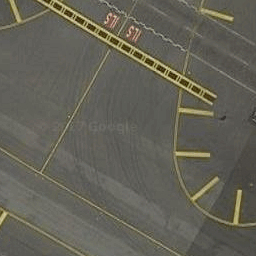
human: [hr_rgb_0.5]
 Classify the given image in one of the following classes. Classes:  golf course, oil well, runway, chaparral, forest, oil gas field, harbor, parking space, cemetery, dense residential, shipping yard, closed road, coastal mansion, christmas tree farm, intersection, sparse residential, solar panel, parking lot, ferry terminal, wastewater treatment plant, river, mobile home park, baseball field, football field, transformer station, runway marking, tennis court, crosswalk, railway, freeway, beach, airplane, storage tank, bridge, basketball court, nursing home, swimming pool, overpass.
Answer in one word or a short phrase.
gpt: runway marking